Field crop: maize
Growth stage: 1
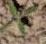
Species: atriplex